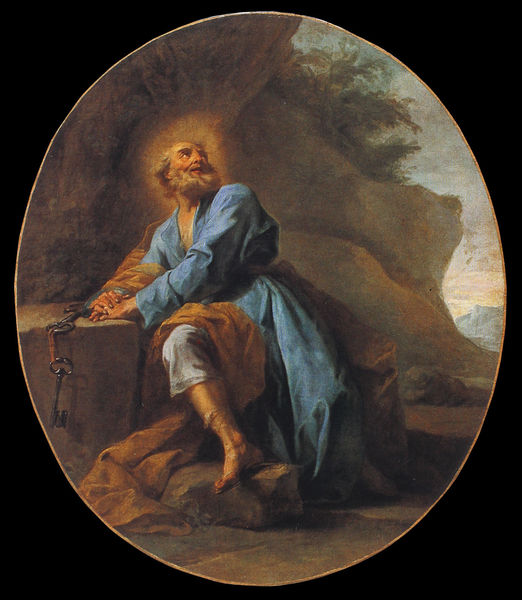
Titel: Der Hl. Petrus im Gebet
Künstler: Jean Restout
Standort: Ausstellungsort: Paris, Saint - Jacques - du - Haut - Pas (EU - F)
Schlagwörter: blau, felsen, fuß, gemälde, himmel, mann, umhang, bäume, gelb, braun, grau, blick, tuch, alt, bart, stein, hände, portrait, natur, gewand, mantel, sitzend, höhle, oval, berge, fels, gebirge, strahlen, gebet, heiligenschein, erleuchtet, andacht, erscheinung, heiliger, schlüssel, erleuchtung, petrus, lichtschein, hinwendung